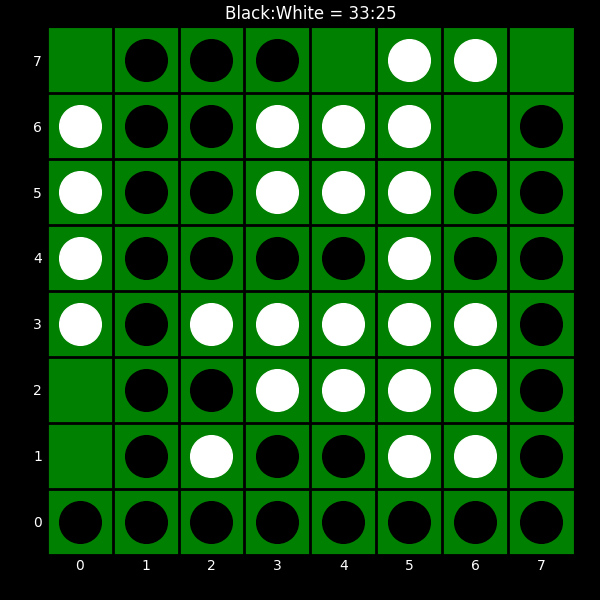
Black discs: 33
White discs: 25